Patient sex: F
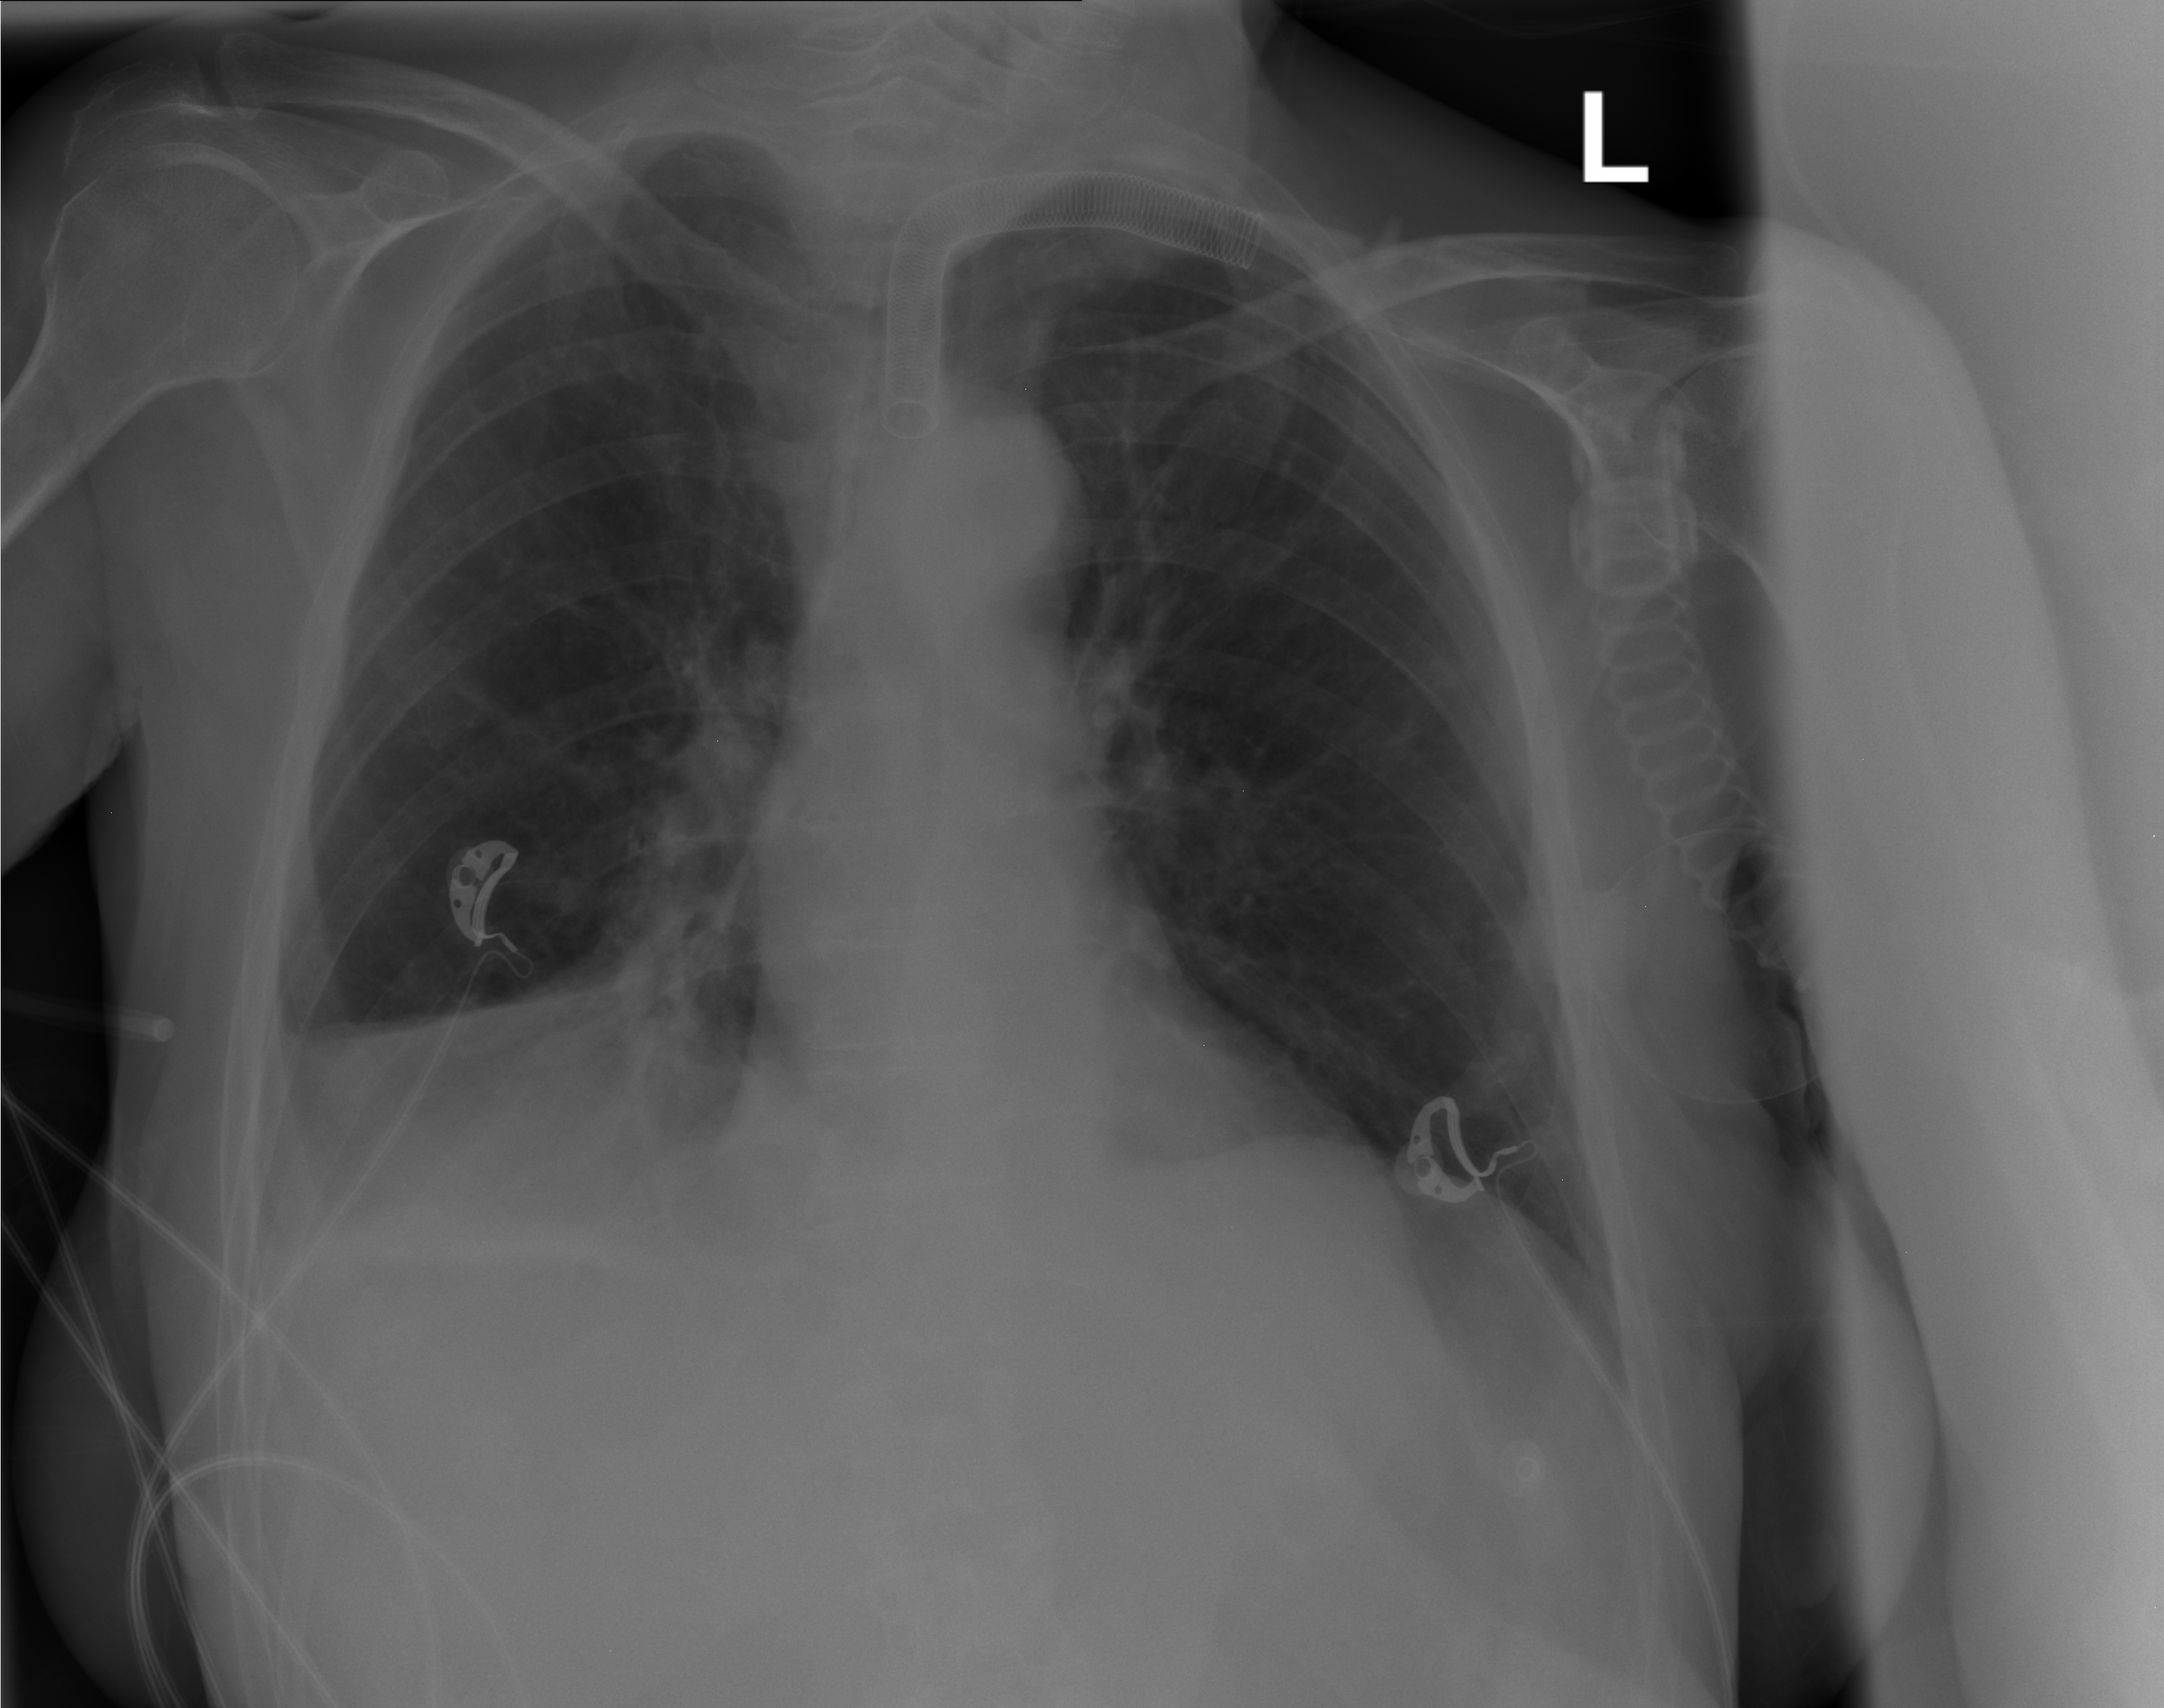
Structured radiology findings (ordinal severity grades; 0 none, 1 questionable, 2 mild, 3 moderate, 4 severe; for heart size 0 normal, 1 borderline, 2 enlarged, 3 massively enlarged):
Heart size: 0
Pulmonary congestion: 0
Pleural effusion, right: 0
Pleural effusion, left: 0
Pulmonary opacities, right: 0
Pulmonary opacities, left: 0
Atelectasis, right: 2
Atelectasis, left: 0